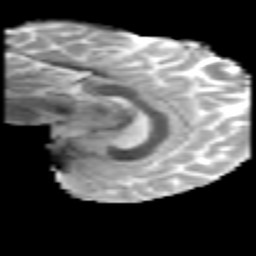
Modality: MD
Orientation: sagittal
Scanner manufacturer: philips
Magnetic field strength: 3 T
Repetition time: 8.6 s
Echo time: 0.127 s